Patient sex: F
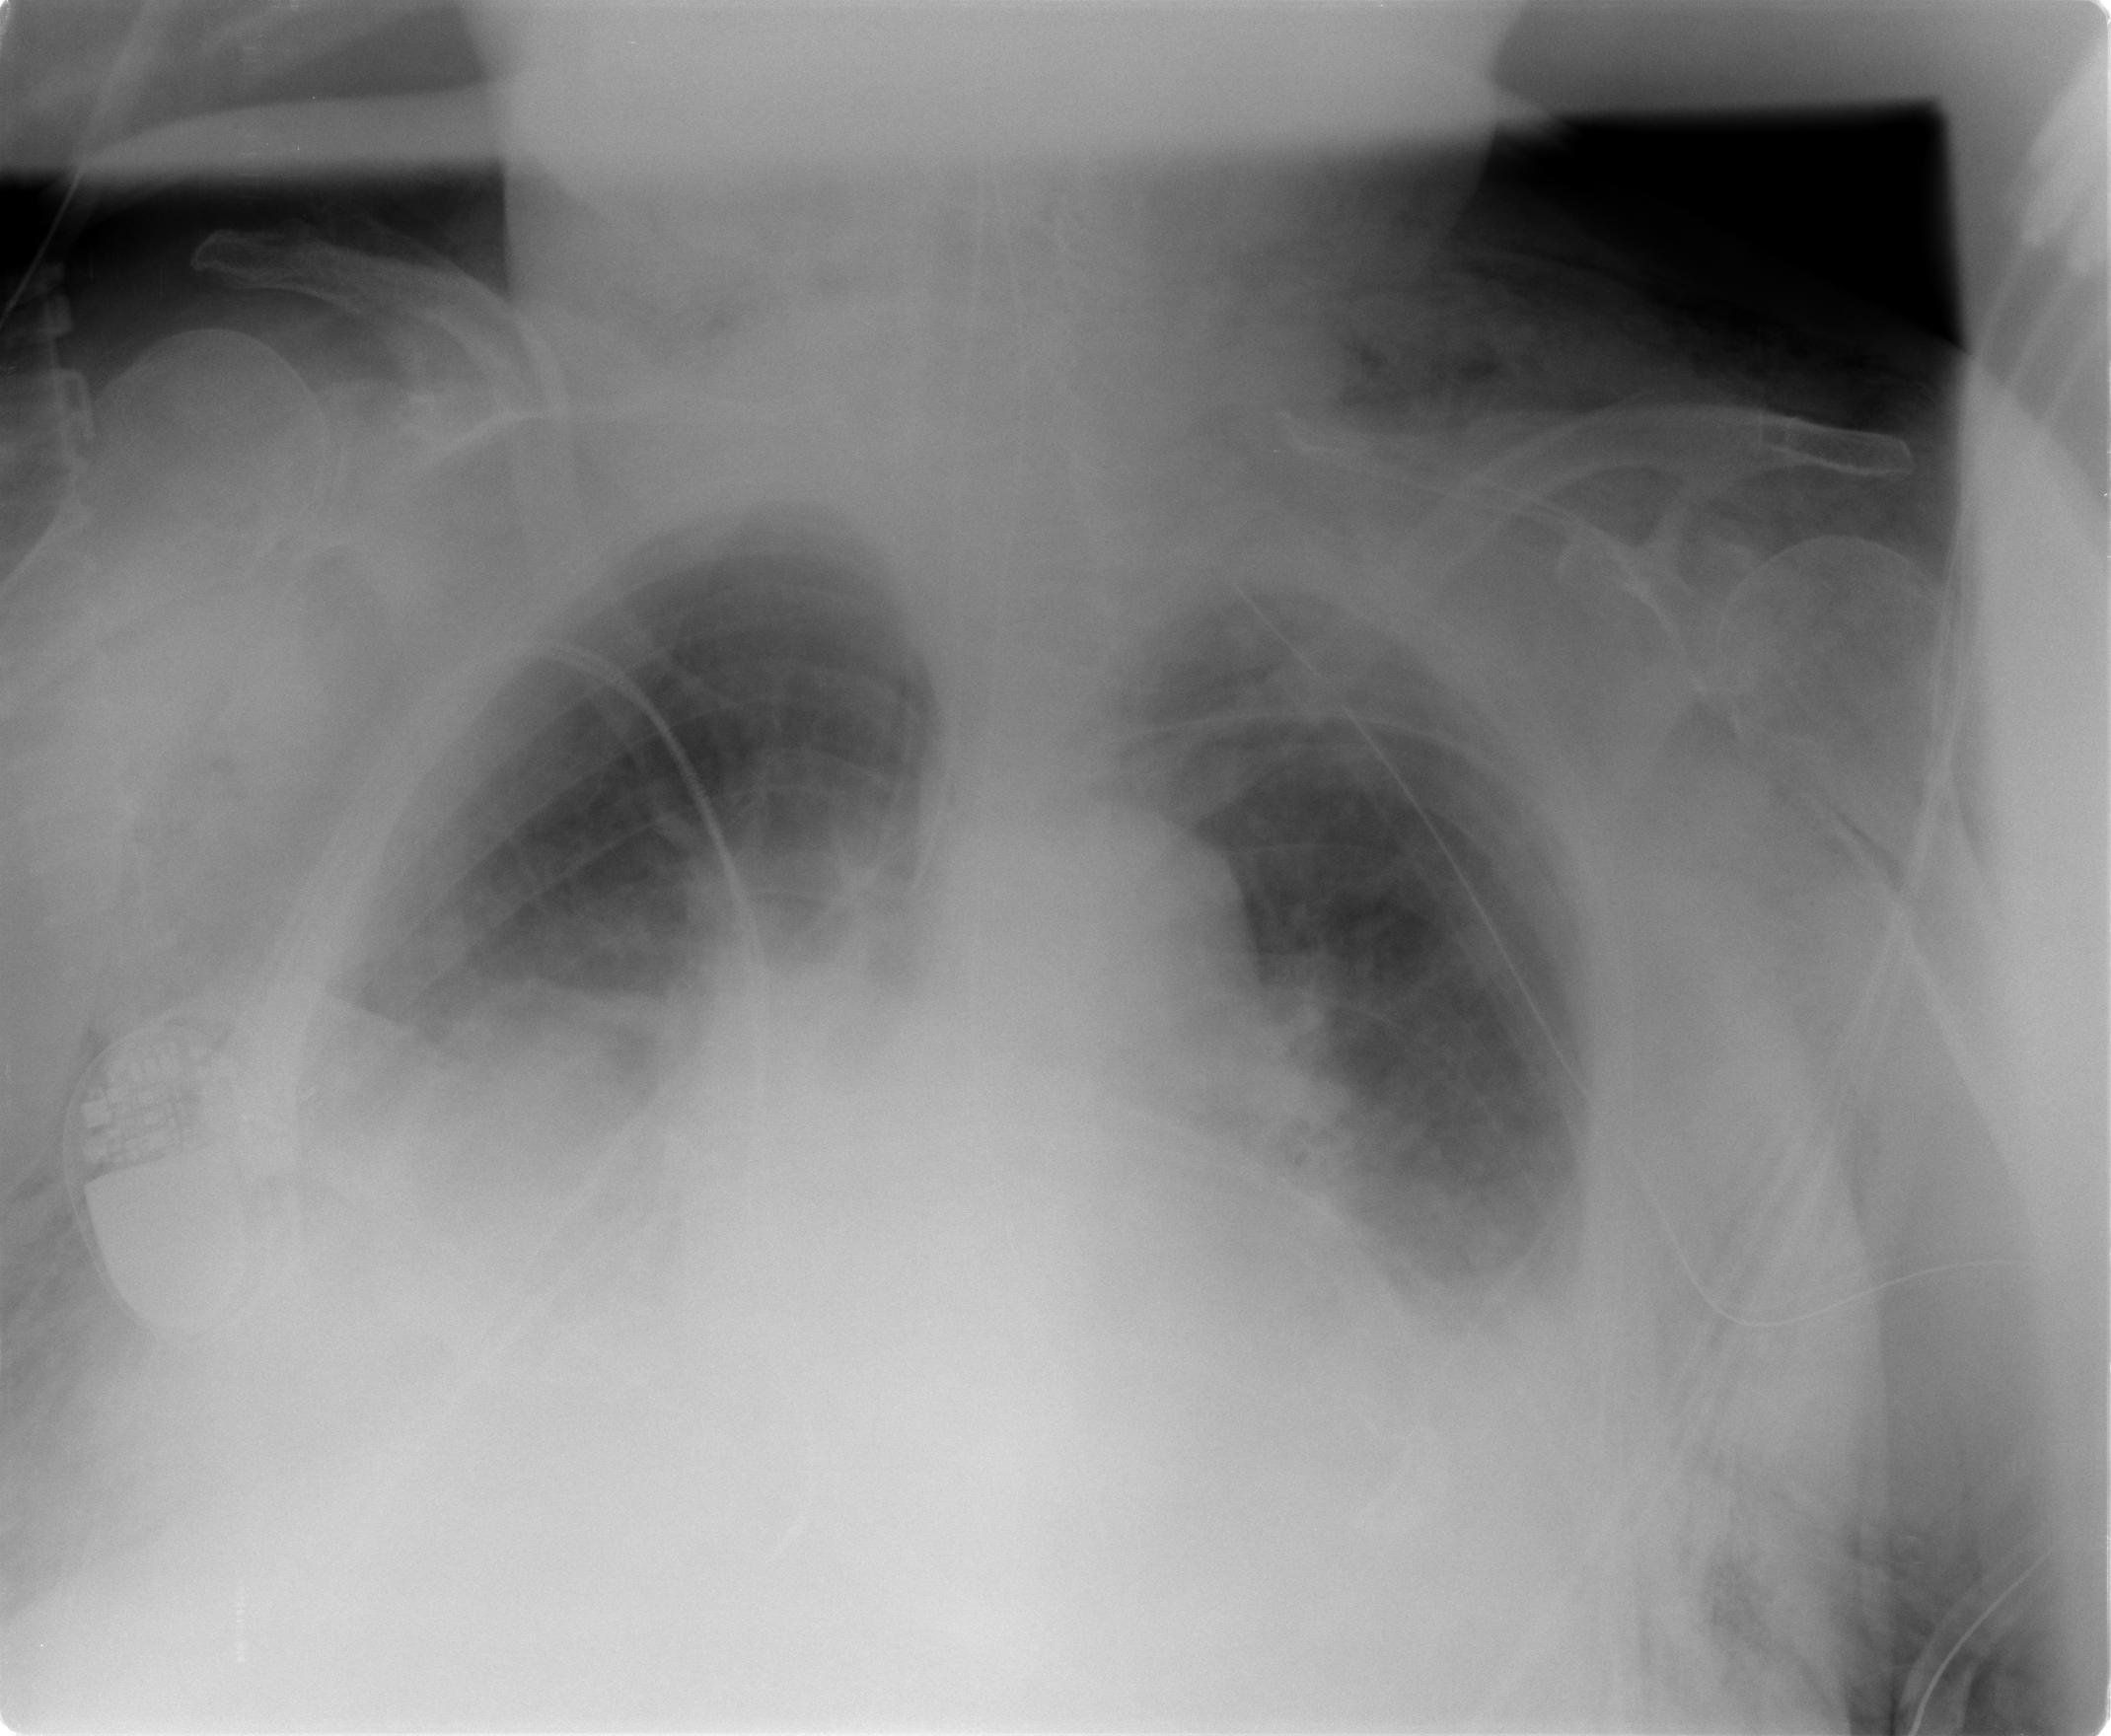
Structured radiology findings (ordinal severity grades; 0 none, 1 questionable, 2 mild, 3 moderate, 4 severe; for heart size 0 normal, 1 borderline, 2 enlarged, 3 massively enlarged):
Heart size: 0
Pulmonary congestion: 0
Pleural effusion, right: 2
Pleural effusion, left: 2
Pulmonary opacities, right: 0
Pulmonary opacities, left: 0
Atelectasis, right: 2
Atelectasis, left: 2